Question: In <URL> example of JGraphx, if we insert two edges between the vertices, the edges are overlapped. Is there a way to make them split, like shown in this image:

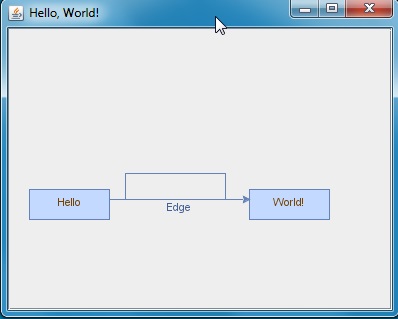
Answer: It is not possible :( (atleast as of now).